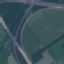
Label: Highway